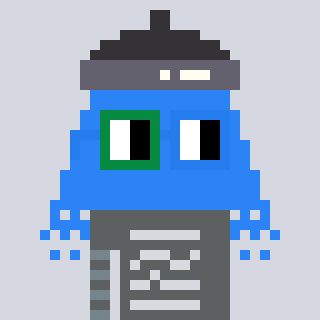
a pixel art character with square green and blue glasses, a shower-shaped head and a blue-colored body on a cool background